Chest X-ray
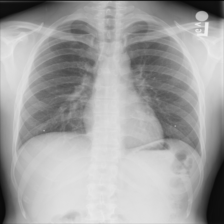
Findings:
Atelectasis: negative
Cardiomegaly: negative
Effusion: negative
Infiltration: negative
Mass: negative
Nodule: negative
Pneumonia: negative
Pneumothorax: negative
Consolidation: negative
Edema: negative
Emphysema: negative
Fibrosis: negative
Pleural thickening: negative
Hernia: negative